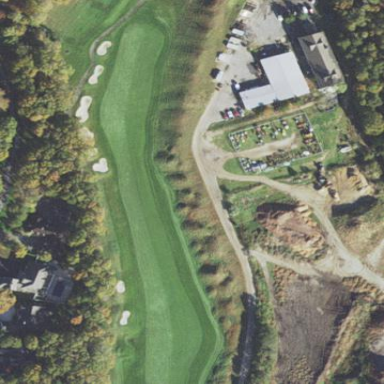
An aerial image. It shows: Grassy area designated as golf fairway.